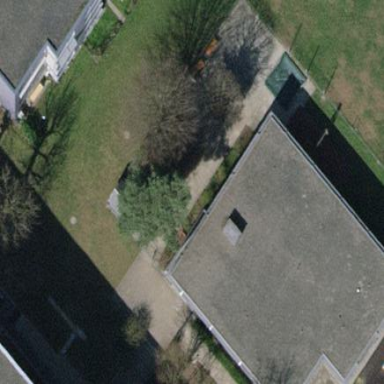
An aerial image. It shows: School building.